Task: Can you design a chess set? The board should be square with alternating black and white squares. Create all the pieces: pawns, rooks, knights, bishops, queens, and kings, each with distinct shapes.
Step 5240:
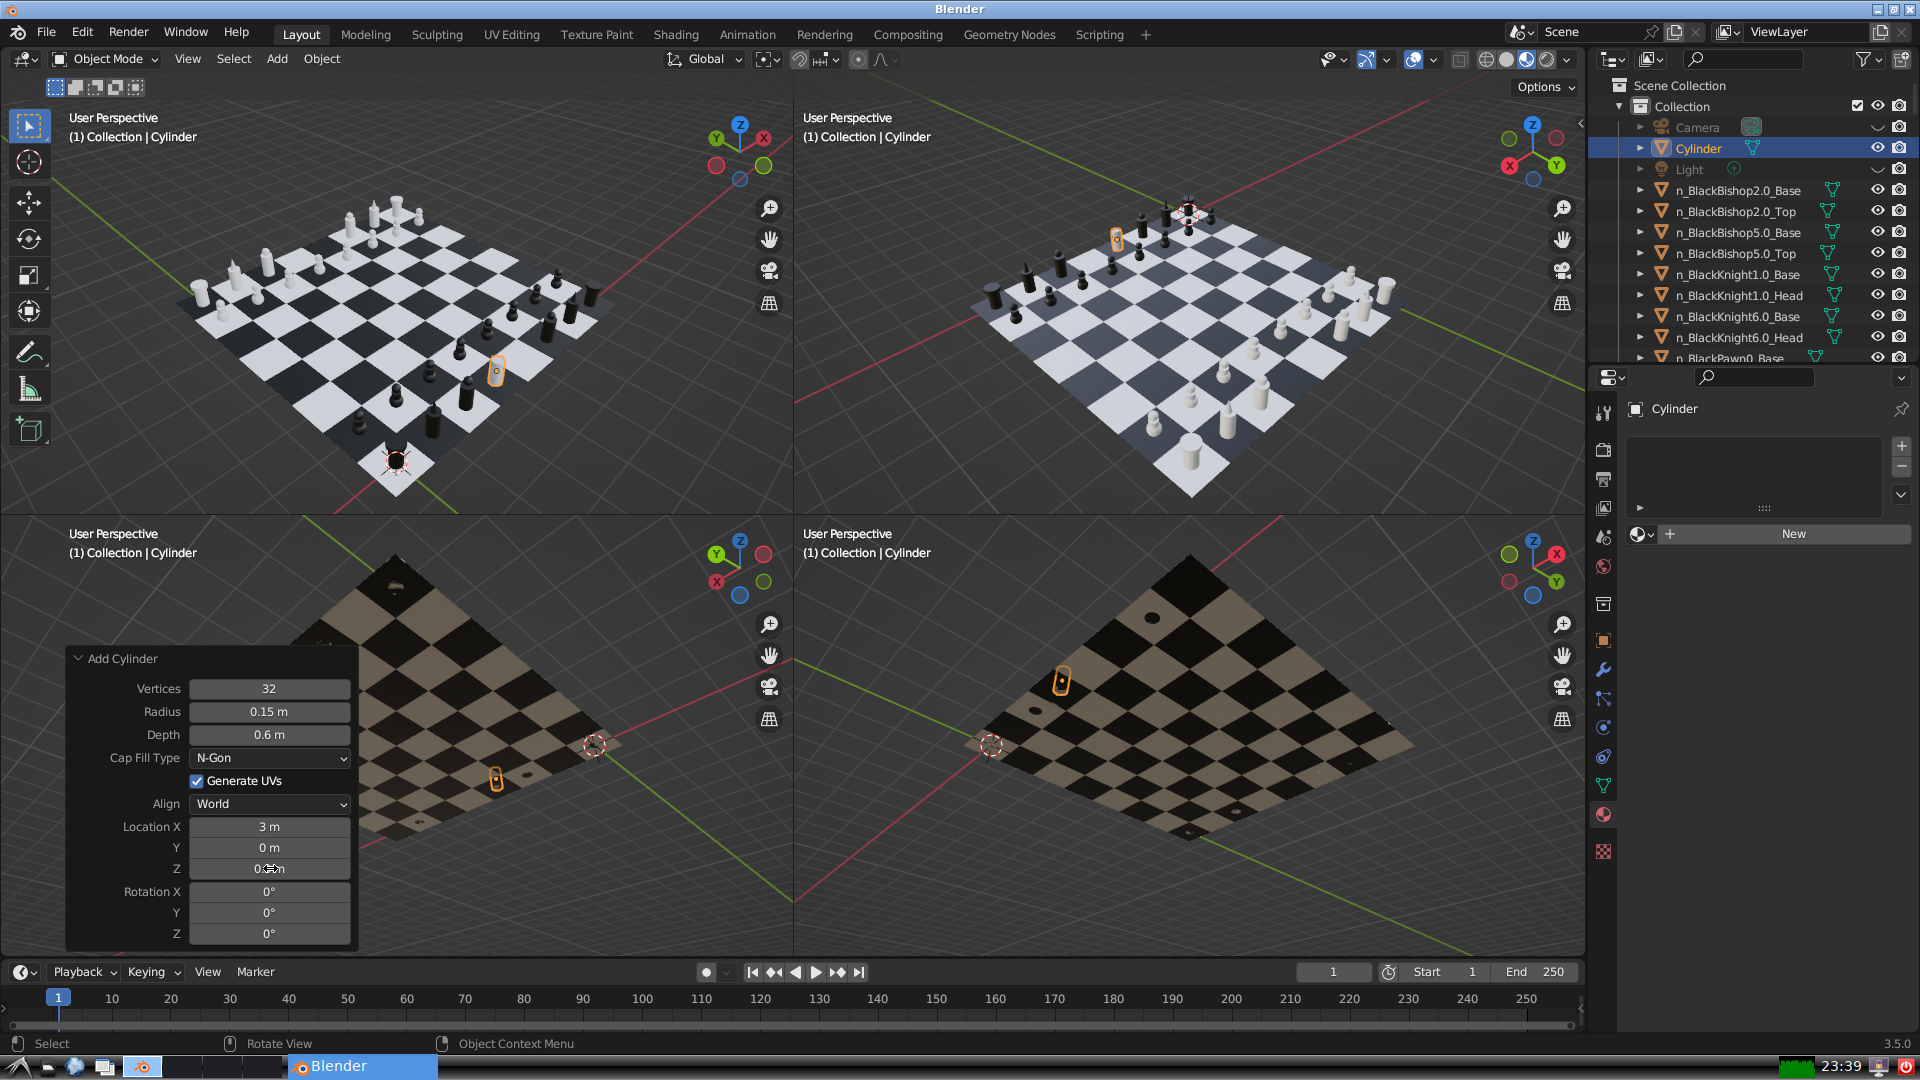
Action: {"mouse_move": [960, 540]}